Interaction volume radius: 5 \u00c5
Interaction volume height: 10 \u00c5
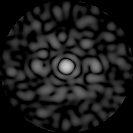
Disorder parameter: 0.8607